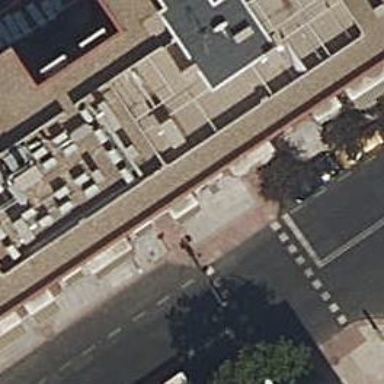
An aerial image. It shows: Kerb barrier.